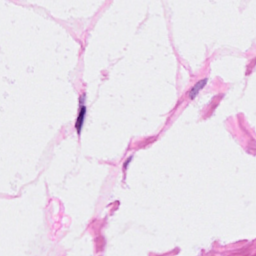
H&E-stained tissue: Breast